Question: This is my html:
'''
<h4 class="list-group-item-heading">
@Model.Customer.FirstName @Model.Customer.LastName wrote:
<span class="right"><span class="icon-file padding-right link"></span></span>
</h4>
<p class="list-group-item-text">@Html.Raw(HttpUtility.HtmlDecode(log.Description))</p>
<h5>@log.CreatedOn.ToShortDateString() @log.CreatedOn.ToShortTimeString()</h5>
<div class="articleleftmenu">
<ul>
<li>@log.Description</li>
</ul>
</div>
'''
My jquery:
'''
$('.link').on('click', function () {
$(".articleleftmenu").toggle("drop");
});
'''
How can I toggle these different divs? So once 1 toggle one it hides the another one? I am planing to have multiple divs with class name "articleleftmenu" not only 2.
Thanks.

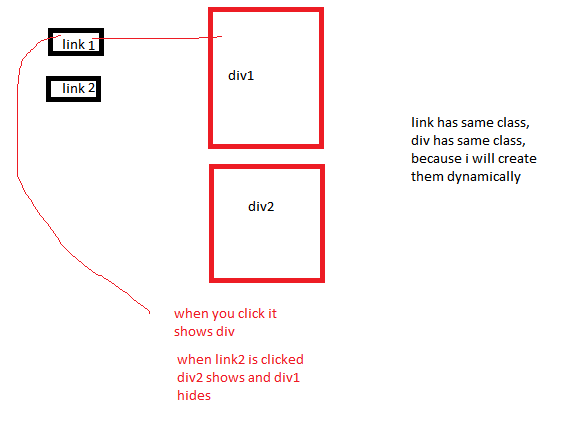
Answer: You can cache the elements and use the indexes:
'''
var $links = $('.link'),
$articles = $('.articleleftmenu');
$links.on('click', function(){
var i = $links.index(this);
$articles.not( $articles.eq(i).toggle('drop') ).hide();
});
'''